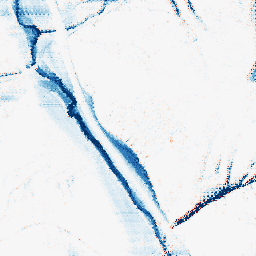
Category: morphological
Decomposition family: morphological_ellipse
Decomposition parameters: operation: closing
width: 5
height: 50
Upsampling method: regularized
Upsampling parameters: scale: 2
lambda_reg: 0.1
Upsampling scale: 2